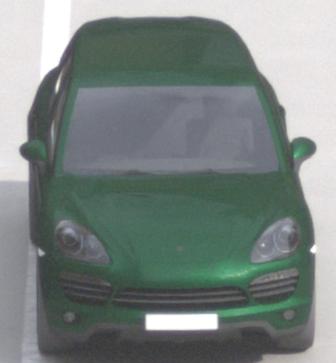
Make: Porsche
Model: Cayenne
Detailed model: Cayenne (958)
Model produced from: 2010/05
Model produced until: 2014/07
Doors: 5
Color: green
Road condition: dry road
Daytime: morning or afternoon
Contrast: low contrast